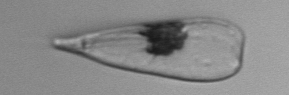
Label: Licmophora